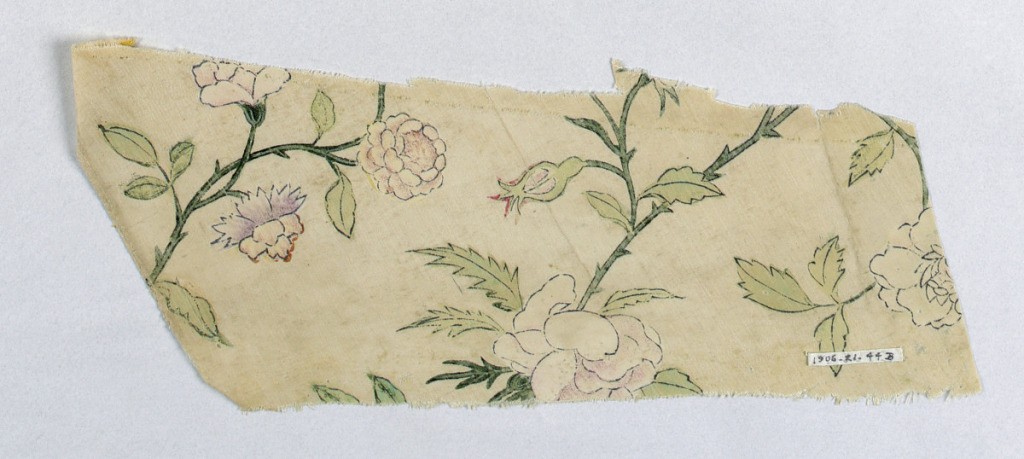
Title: Fragment
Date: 18th century
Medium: tempera on silk Technique: painted on plain weave
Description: White ground with curving stems, flowers and leaves painted in green, blue, rose, yellow, purple.